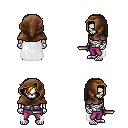
a pixel art fantasy rpg character, male body template, skeleton, white cape, magenta pants, blonde pixie cut hairstyle, cloth hood, dagger, four views (front, back, left, right), 2x2 character sprite sheet, small pixel art, hard edges, no anti-aliasing